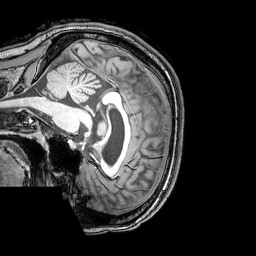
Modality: T1w
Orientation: sagittal
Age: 23
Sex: female
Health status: healthy
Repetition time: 0.081 s
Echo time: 0.037 s